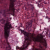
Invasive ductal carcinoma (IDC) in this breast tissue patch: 0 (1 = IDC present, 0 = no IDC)